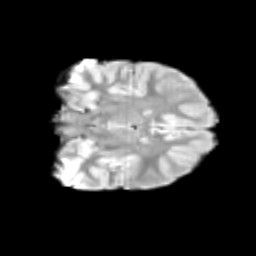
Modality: T2w
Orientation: coronal
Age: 9
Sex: female
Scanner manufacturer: siemens
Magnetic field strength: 3 T
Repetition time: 3.8 s
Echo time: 0.07 s